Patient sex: M
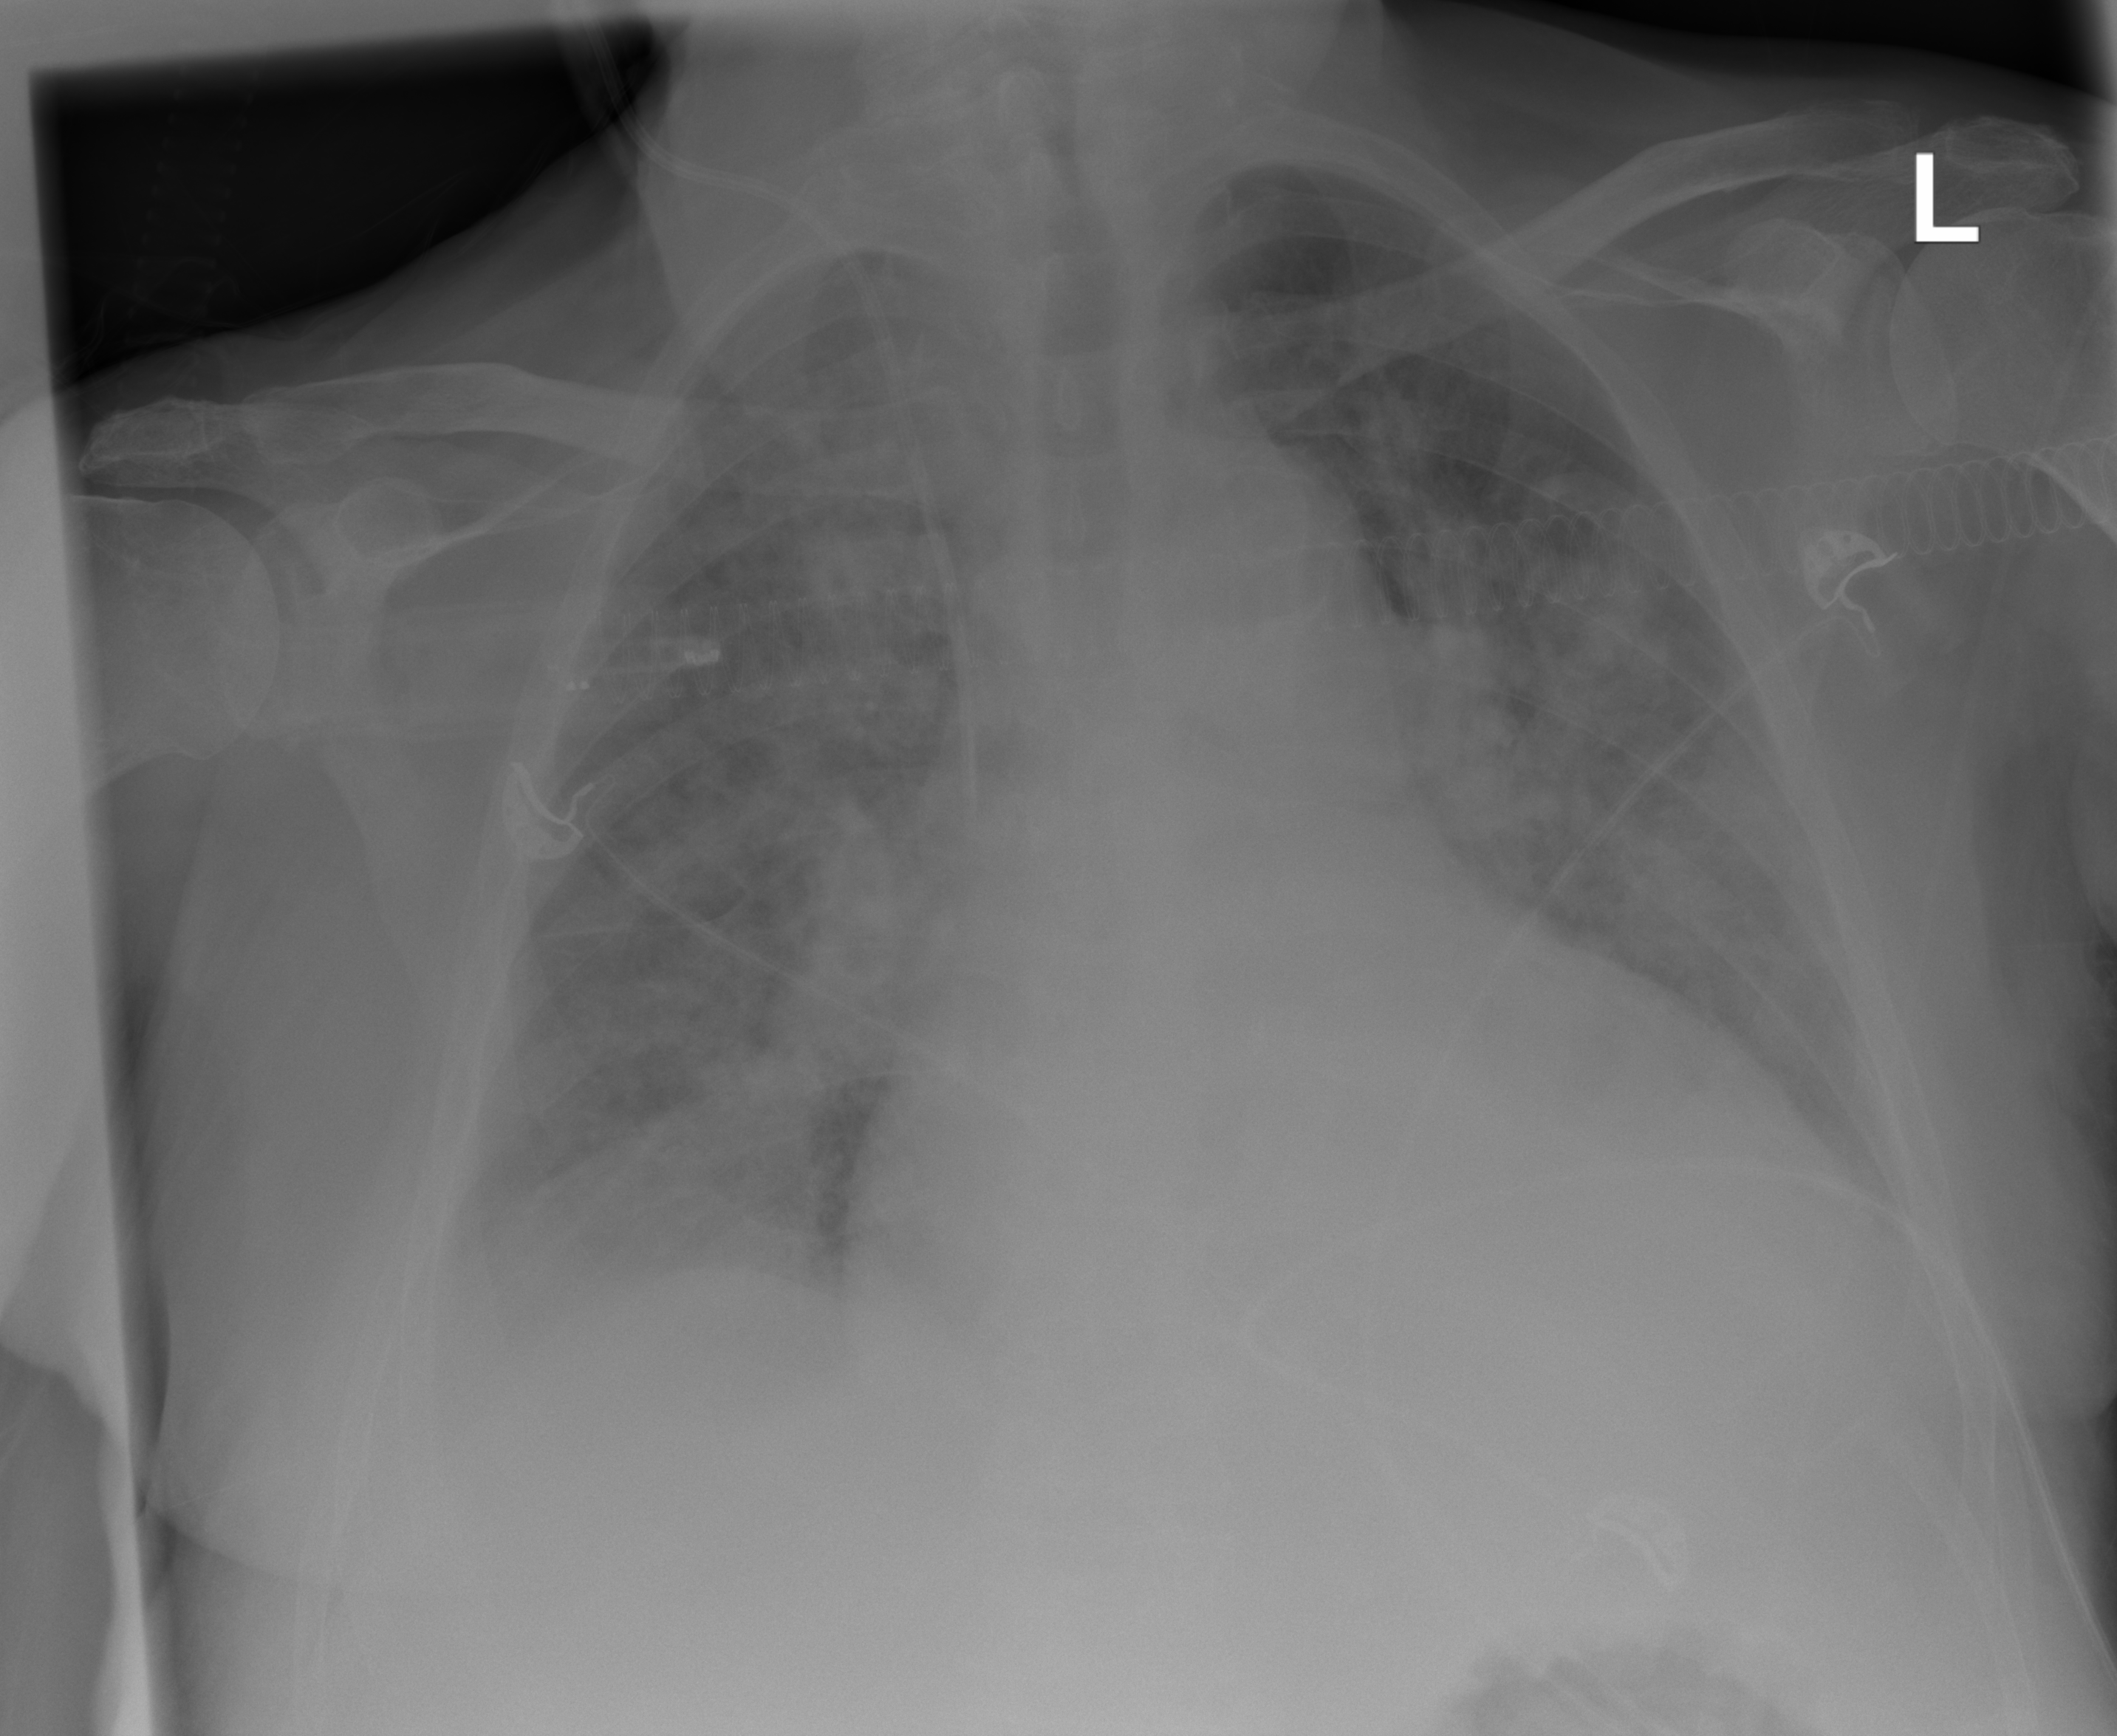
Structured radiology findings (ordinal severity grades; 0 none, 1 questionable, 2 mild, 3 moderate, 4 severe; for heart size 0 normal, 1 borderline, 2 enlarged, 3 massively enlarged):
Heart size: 2
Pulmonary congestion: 2
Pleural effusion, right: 2
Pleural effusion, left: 2
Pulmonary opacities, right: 2
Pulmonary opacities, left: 2
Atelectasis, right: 2
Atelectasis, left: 2